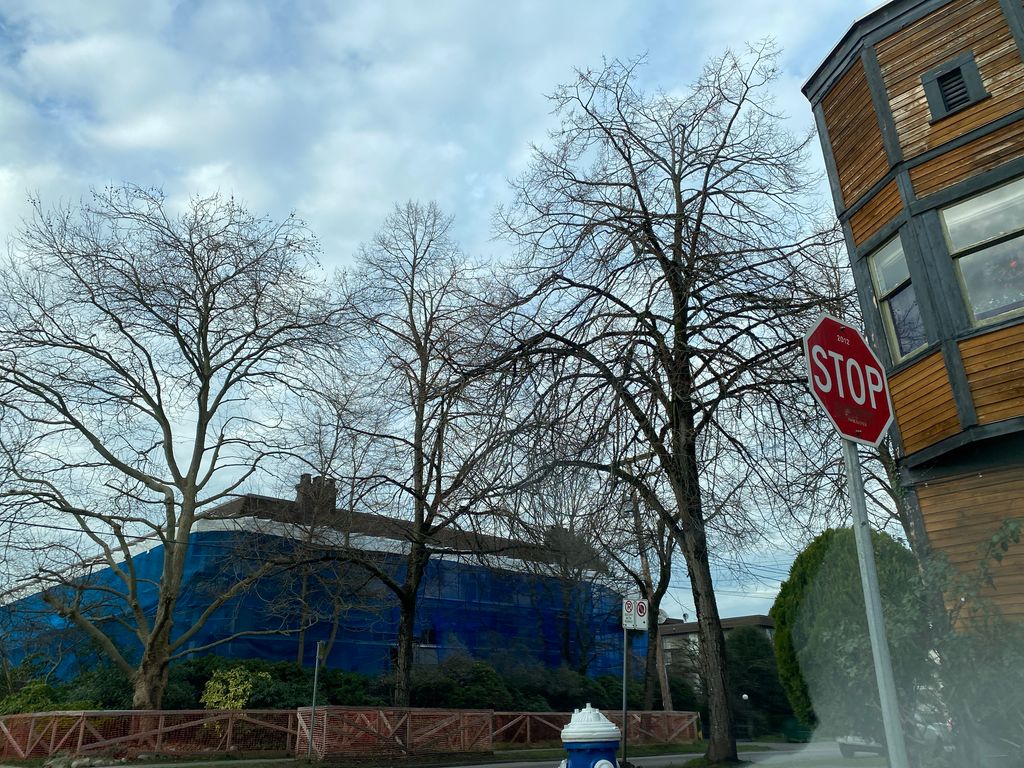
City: vancouver